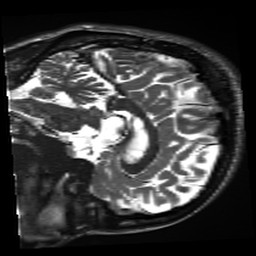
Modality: inplaneT2
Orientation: sagittal
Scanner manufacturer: siemens
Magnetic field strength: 3 T
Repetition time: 11 s
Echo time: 0.059 s